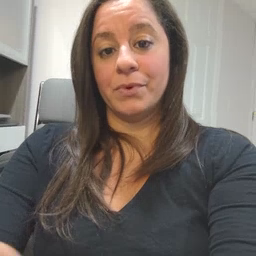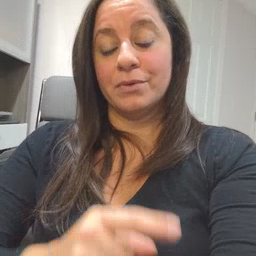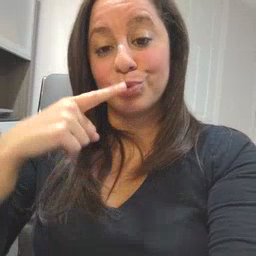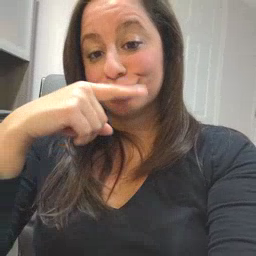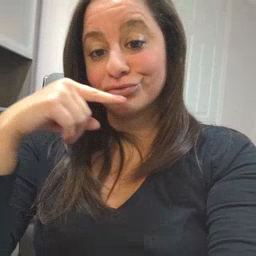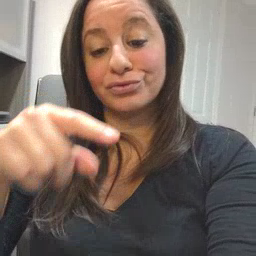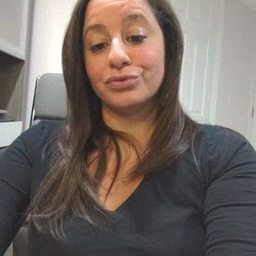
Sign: toothbrush